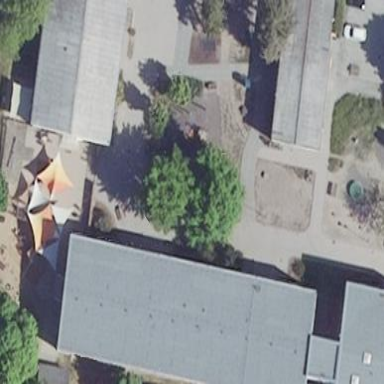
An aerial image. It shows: Flat-roofed school building.